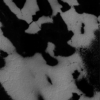
Label: not_dusty